Field crop: tomato
Growth stage: 2
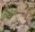
Species: solanum